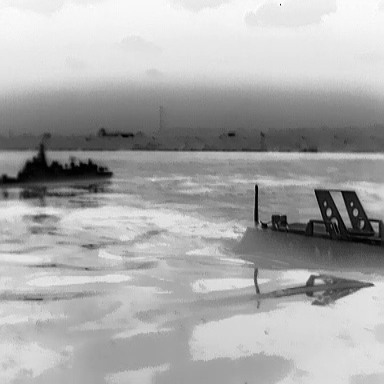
There is a warship in the infrared image.